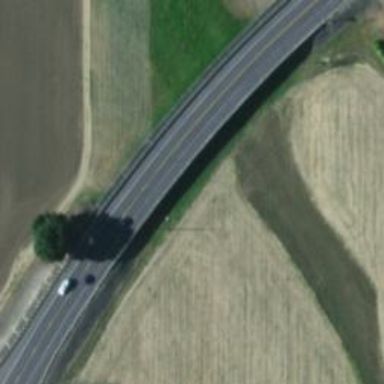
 designed for trunk highway and cycle path."